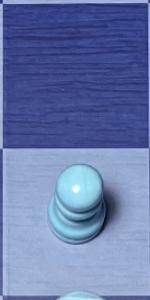
Label: Pawn_White